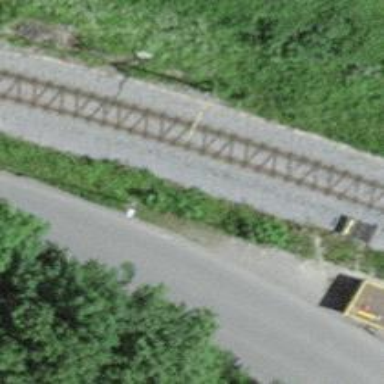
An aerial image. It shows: Single railway track with electrification through contact line.